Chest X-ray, PA view. Patient: 70 years old, sex F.
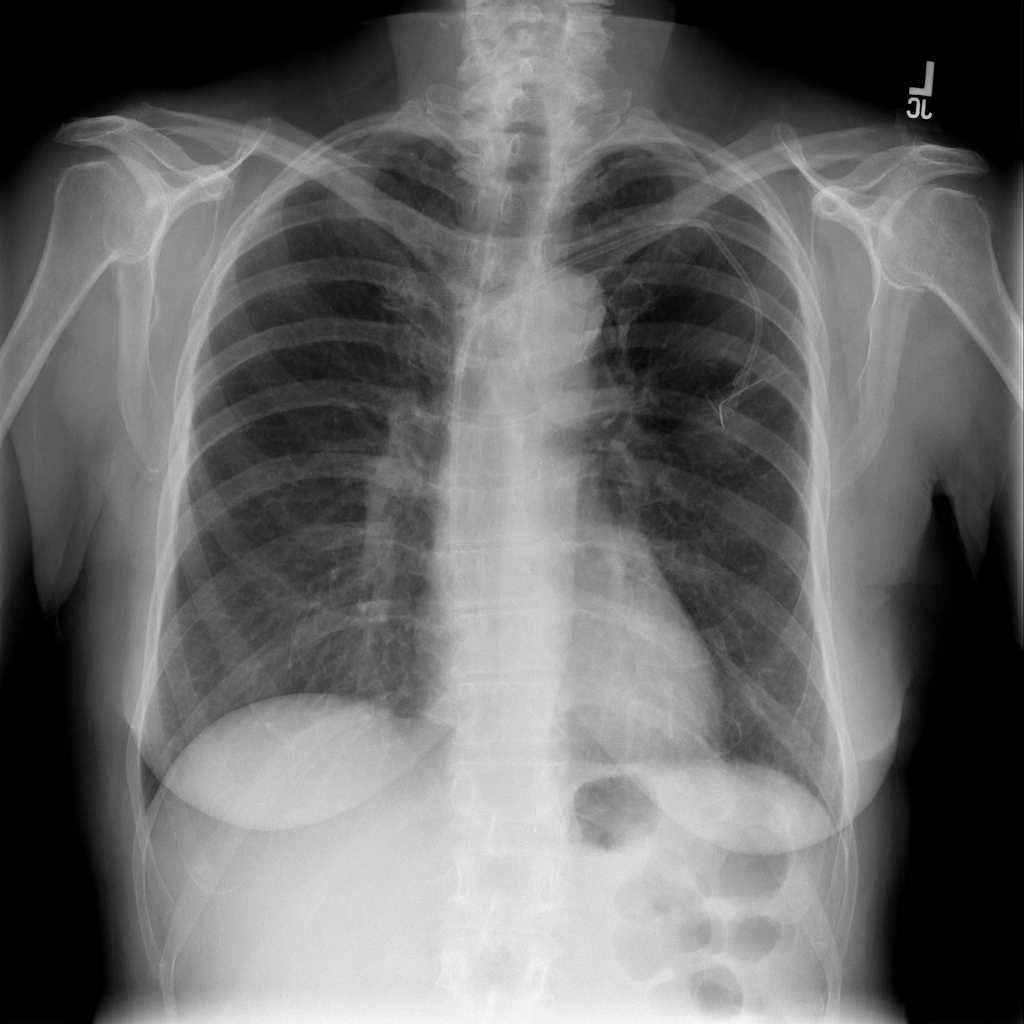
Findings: No Finding